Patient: sex M, age 72
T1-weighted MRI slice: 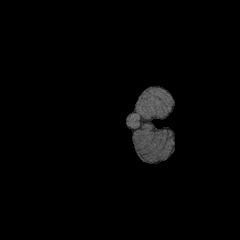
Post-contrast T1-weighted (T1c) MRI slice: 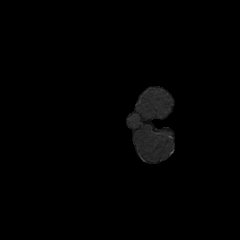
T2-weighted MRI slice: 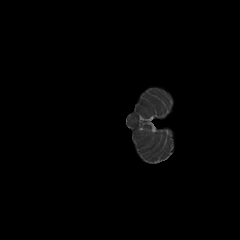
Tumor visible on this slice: no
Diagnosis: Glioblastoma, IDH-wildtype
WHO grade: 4